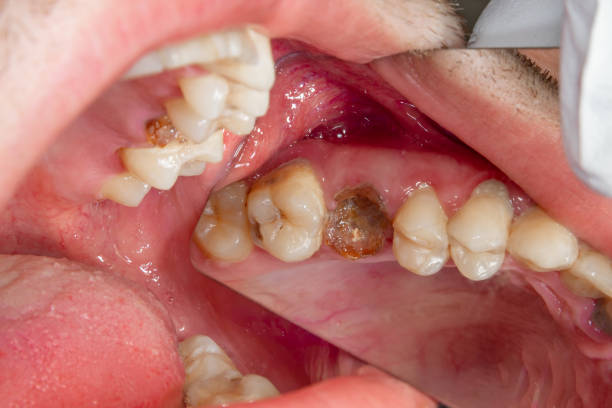
Condition: Caries